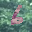
Label: 6